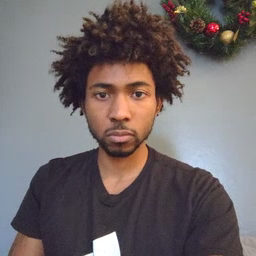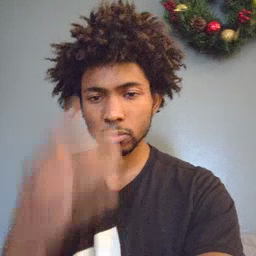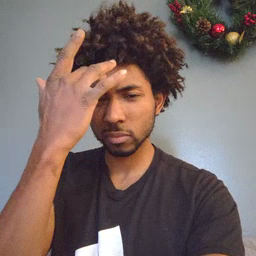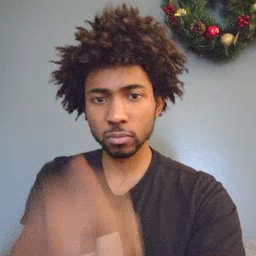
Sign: sick